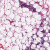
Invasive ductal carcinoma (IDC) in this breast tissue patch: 0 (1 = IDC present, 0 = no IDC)